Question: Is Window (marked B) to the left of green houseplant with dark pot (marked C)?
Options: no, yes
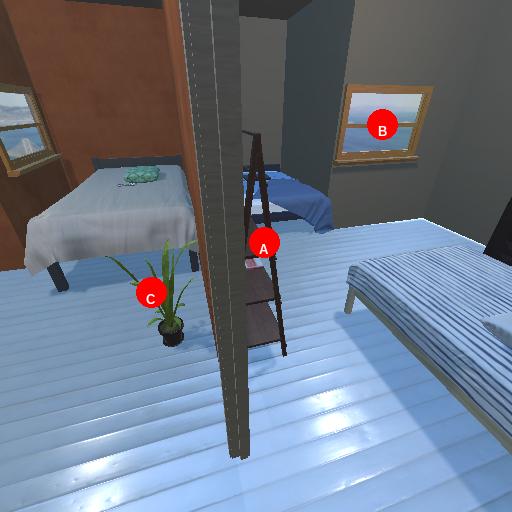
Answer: no